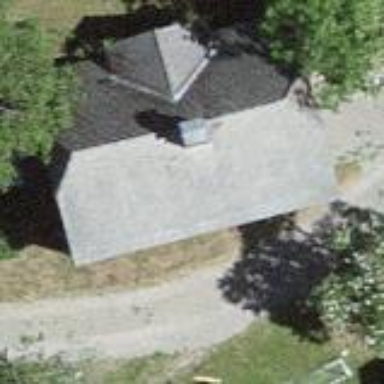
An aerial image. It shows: Rural barn.